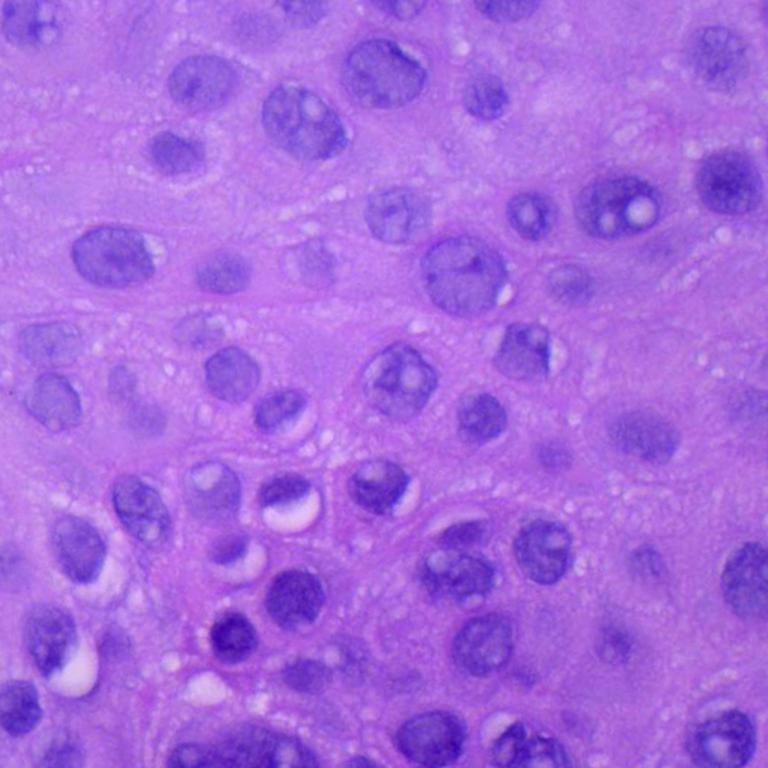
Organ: lung
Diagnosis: squamous carcinomas